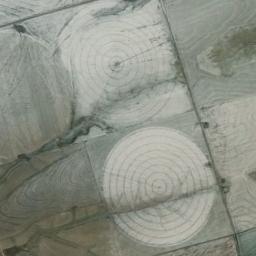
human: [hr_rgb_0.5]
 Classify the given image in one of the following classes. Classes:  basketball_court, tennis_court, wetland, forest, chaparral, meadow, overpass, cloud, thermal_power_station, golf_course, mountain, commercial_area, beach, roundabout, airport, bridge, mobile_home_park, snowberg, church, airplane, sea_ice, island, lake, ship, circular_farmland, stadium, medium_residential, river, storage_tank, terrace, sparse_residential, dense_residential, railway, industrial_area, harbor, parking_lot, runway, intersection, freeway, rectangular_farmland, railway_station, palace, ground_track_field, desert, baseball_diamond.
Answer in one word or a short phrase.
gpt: circular_farmland